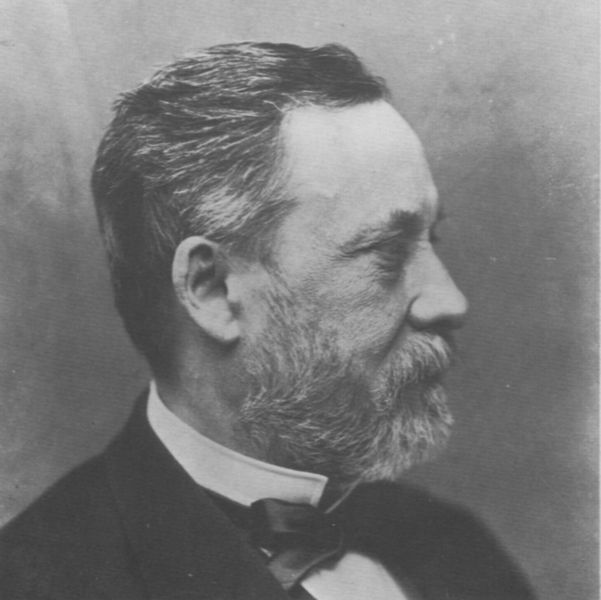
Titel: Louis Pasteur (1822-1895), Chemiker und Bakteriologe
Künstler: Atelier Nadar
Institution: unbekannt
Schlagwörter: kopf, mann, schatten, weiß, grau, haar, hintergrund, licht, mund, nase, ohr, profil, schwarz, stirn, schleife, anzug, bart, hemd, jacke, augen, falten, gesicht, kragen, vollbart, bildnis, portrait, porträt, auge, haare, schultern, seide, seitlich, alter mann, furchen, schnäuzer, glanz, fliege, hemdkragen, foto, fotografie, photographie, alter, schwarz weiss, vatermörder, seite, backenbart, stehkragen, freud, gedreht, binder, erinnerung, tirn, kof, schlägen, ergraut, sigmund freud